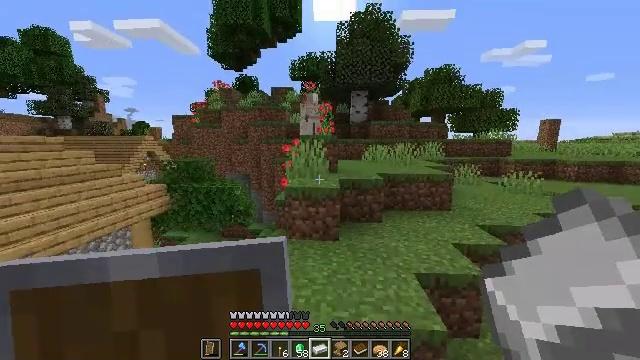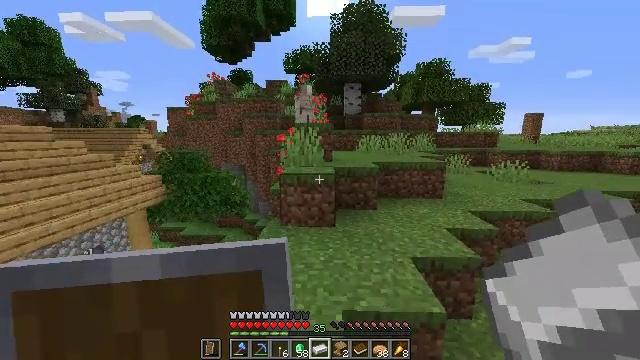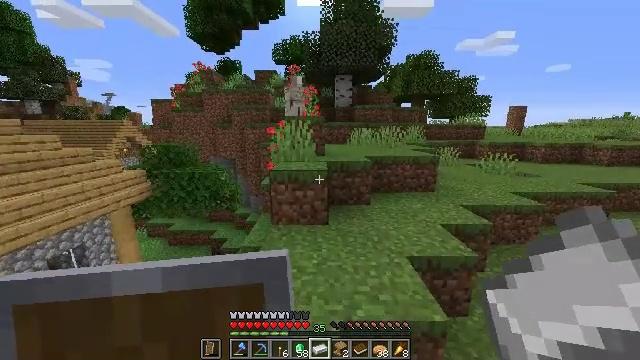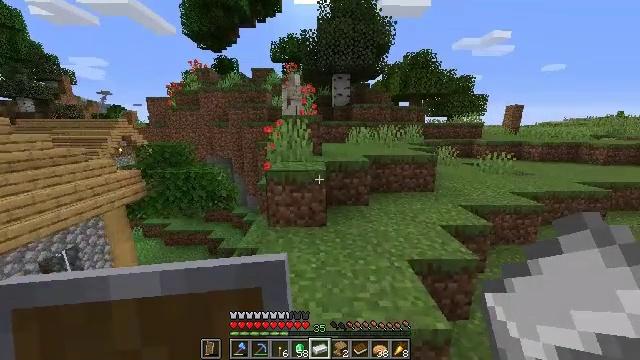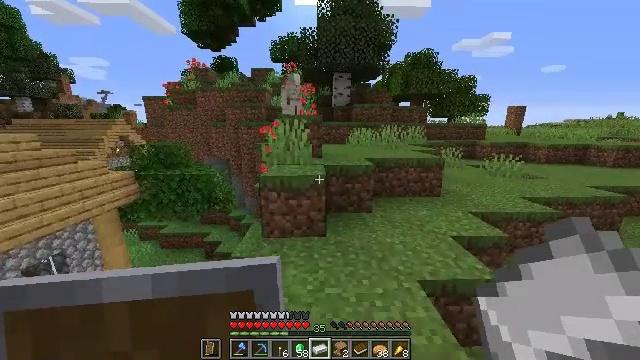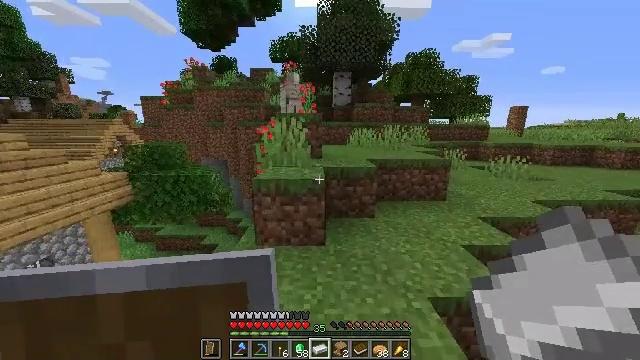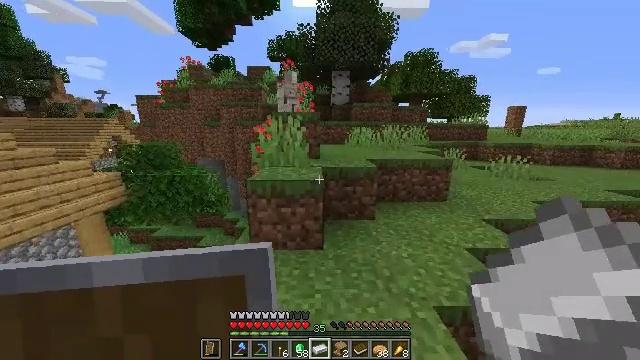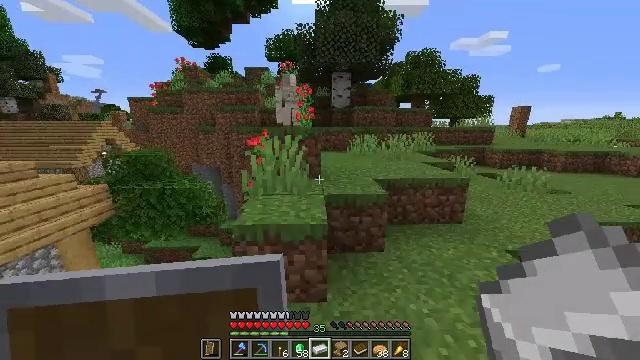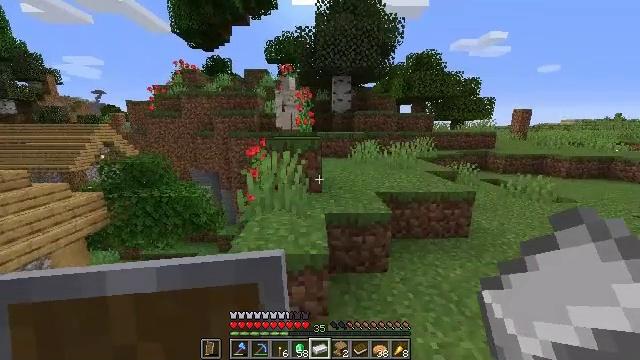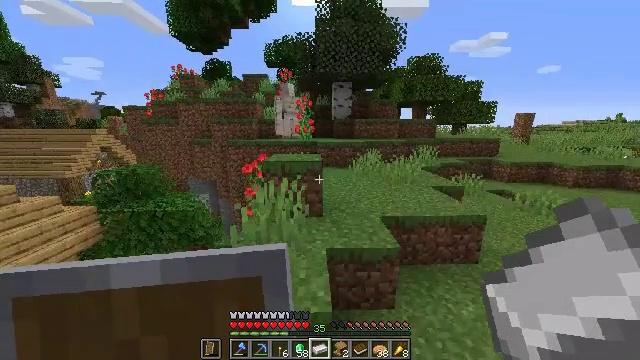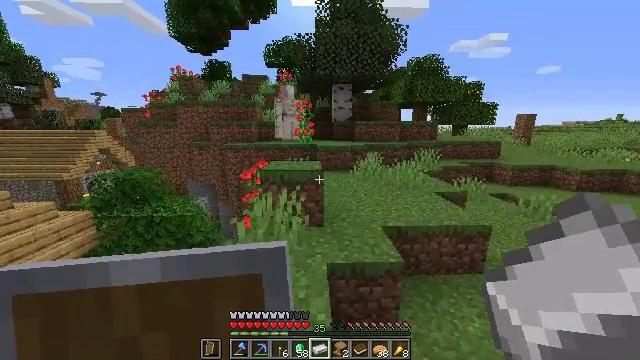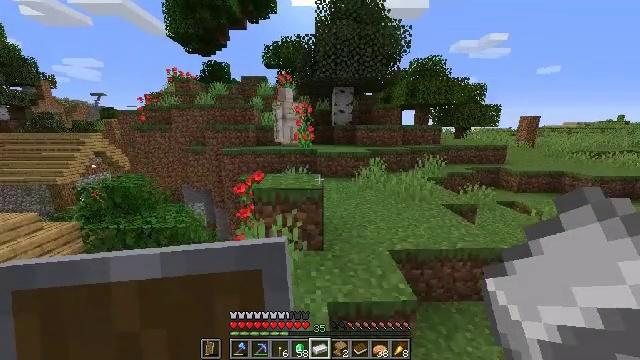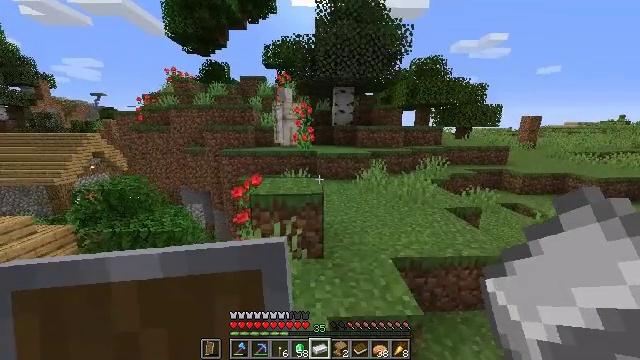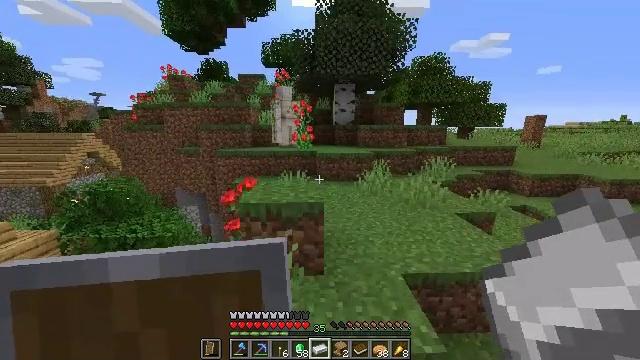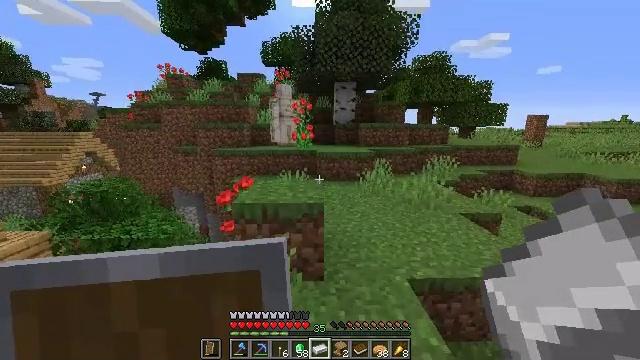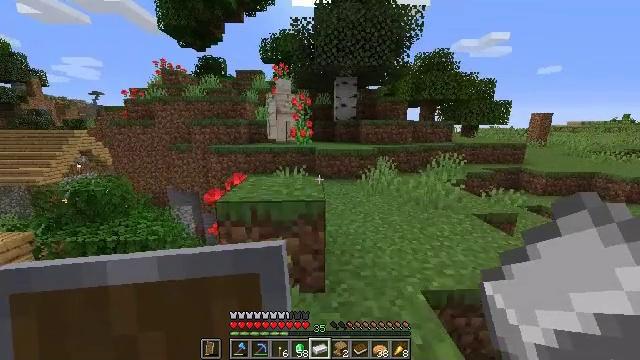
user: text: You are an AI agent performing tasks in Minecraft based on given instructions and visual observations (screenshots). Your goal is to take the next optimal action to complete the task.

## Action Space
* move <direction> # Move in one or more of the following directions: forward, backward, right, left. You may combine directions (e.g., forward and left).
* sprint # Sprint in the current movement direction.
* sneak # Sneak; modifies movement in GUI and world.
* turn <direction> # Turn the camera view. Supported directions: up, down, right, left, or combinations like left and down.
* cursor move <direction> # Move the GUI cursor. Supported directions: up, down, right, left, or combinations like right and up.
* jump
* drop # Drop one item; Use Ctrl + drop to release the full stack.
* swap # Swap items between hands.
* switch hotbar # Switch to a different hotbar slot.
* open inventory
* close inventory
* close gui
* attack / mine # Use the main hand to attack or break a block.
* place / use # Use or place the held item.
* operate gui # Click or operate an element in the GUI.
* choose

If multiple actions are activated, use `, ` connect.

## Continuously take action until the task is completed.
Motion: motion action
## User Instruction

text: Break the tall rose bush.
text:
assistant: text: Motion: move forward, sprint, turn right and down, jump
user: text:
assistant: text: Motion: move forward, sprint, turn right and down
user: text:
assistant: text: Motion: move forward, sprint
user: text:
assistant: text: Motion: move forward, sprint
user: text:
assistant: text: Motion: move forward, sprint
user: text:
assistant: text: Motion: move forward, sprint
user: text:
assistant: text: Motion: move forward, sprint, jump
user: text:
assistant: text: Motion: move forward, sprint, jump
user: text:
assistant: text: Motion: move forward, sprint, jump
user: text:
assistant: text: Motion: move forward, sprint, jump
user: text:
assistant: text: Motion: move forward, sprint, jump
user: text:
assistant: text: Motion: move forward, sprint, jump
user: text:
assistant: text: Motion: move forward, sprint, jump
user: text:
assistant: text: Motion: move forward, sprint, jump
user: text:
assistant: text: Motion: move forward, sprint, jump
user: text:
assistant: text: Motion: move forward, sprint, jump
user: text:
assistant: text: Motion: move forward, sprint, jump
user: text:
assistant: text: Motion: move forward, sprint, jump
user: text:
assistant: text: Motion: move forward, sprint, turn down, jump
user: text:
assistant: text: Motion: move forward, sprint, jump
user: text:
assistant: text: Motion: move forward, jump
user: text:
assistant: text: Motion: move forward, jump
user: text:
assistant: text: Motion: move forward
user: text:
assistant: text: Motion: move forward, switch to hotbar 1
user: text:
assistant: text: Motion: move forward, switch to hotbar 1
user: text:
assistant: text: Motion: move forward, switch to hotbar 1
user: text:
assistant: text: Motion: move forward, turn left and up
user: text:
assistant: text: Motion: move forward, turn left and up
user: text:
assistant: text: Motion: move forward, turn left and up
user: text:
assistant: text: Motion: move forward, turn left and up